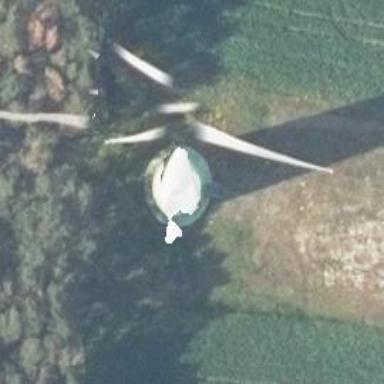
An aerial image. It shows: Wind generator with horizontal axis. The generator is wind turbine.